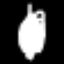
Label: donut